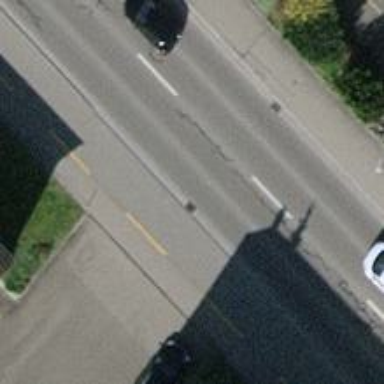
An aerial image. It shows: Secondary road with asphalt surface and sidewalks on both sides.